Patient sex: F
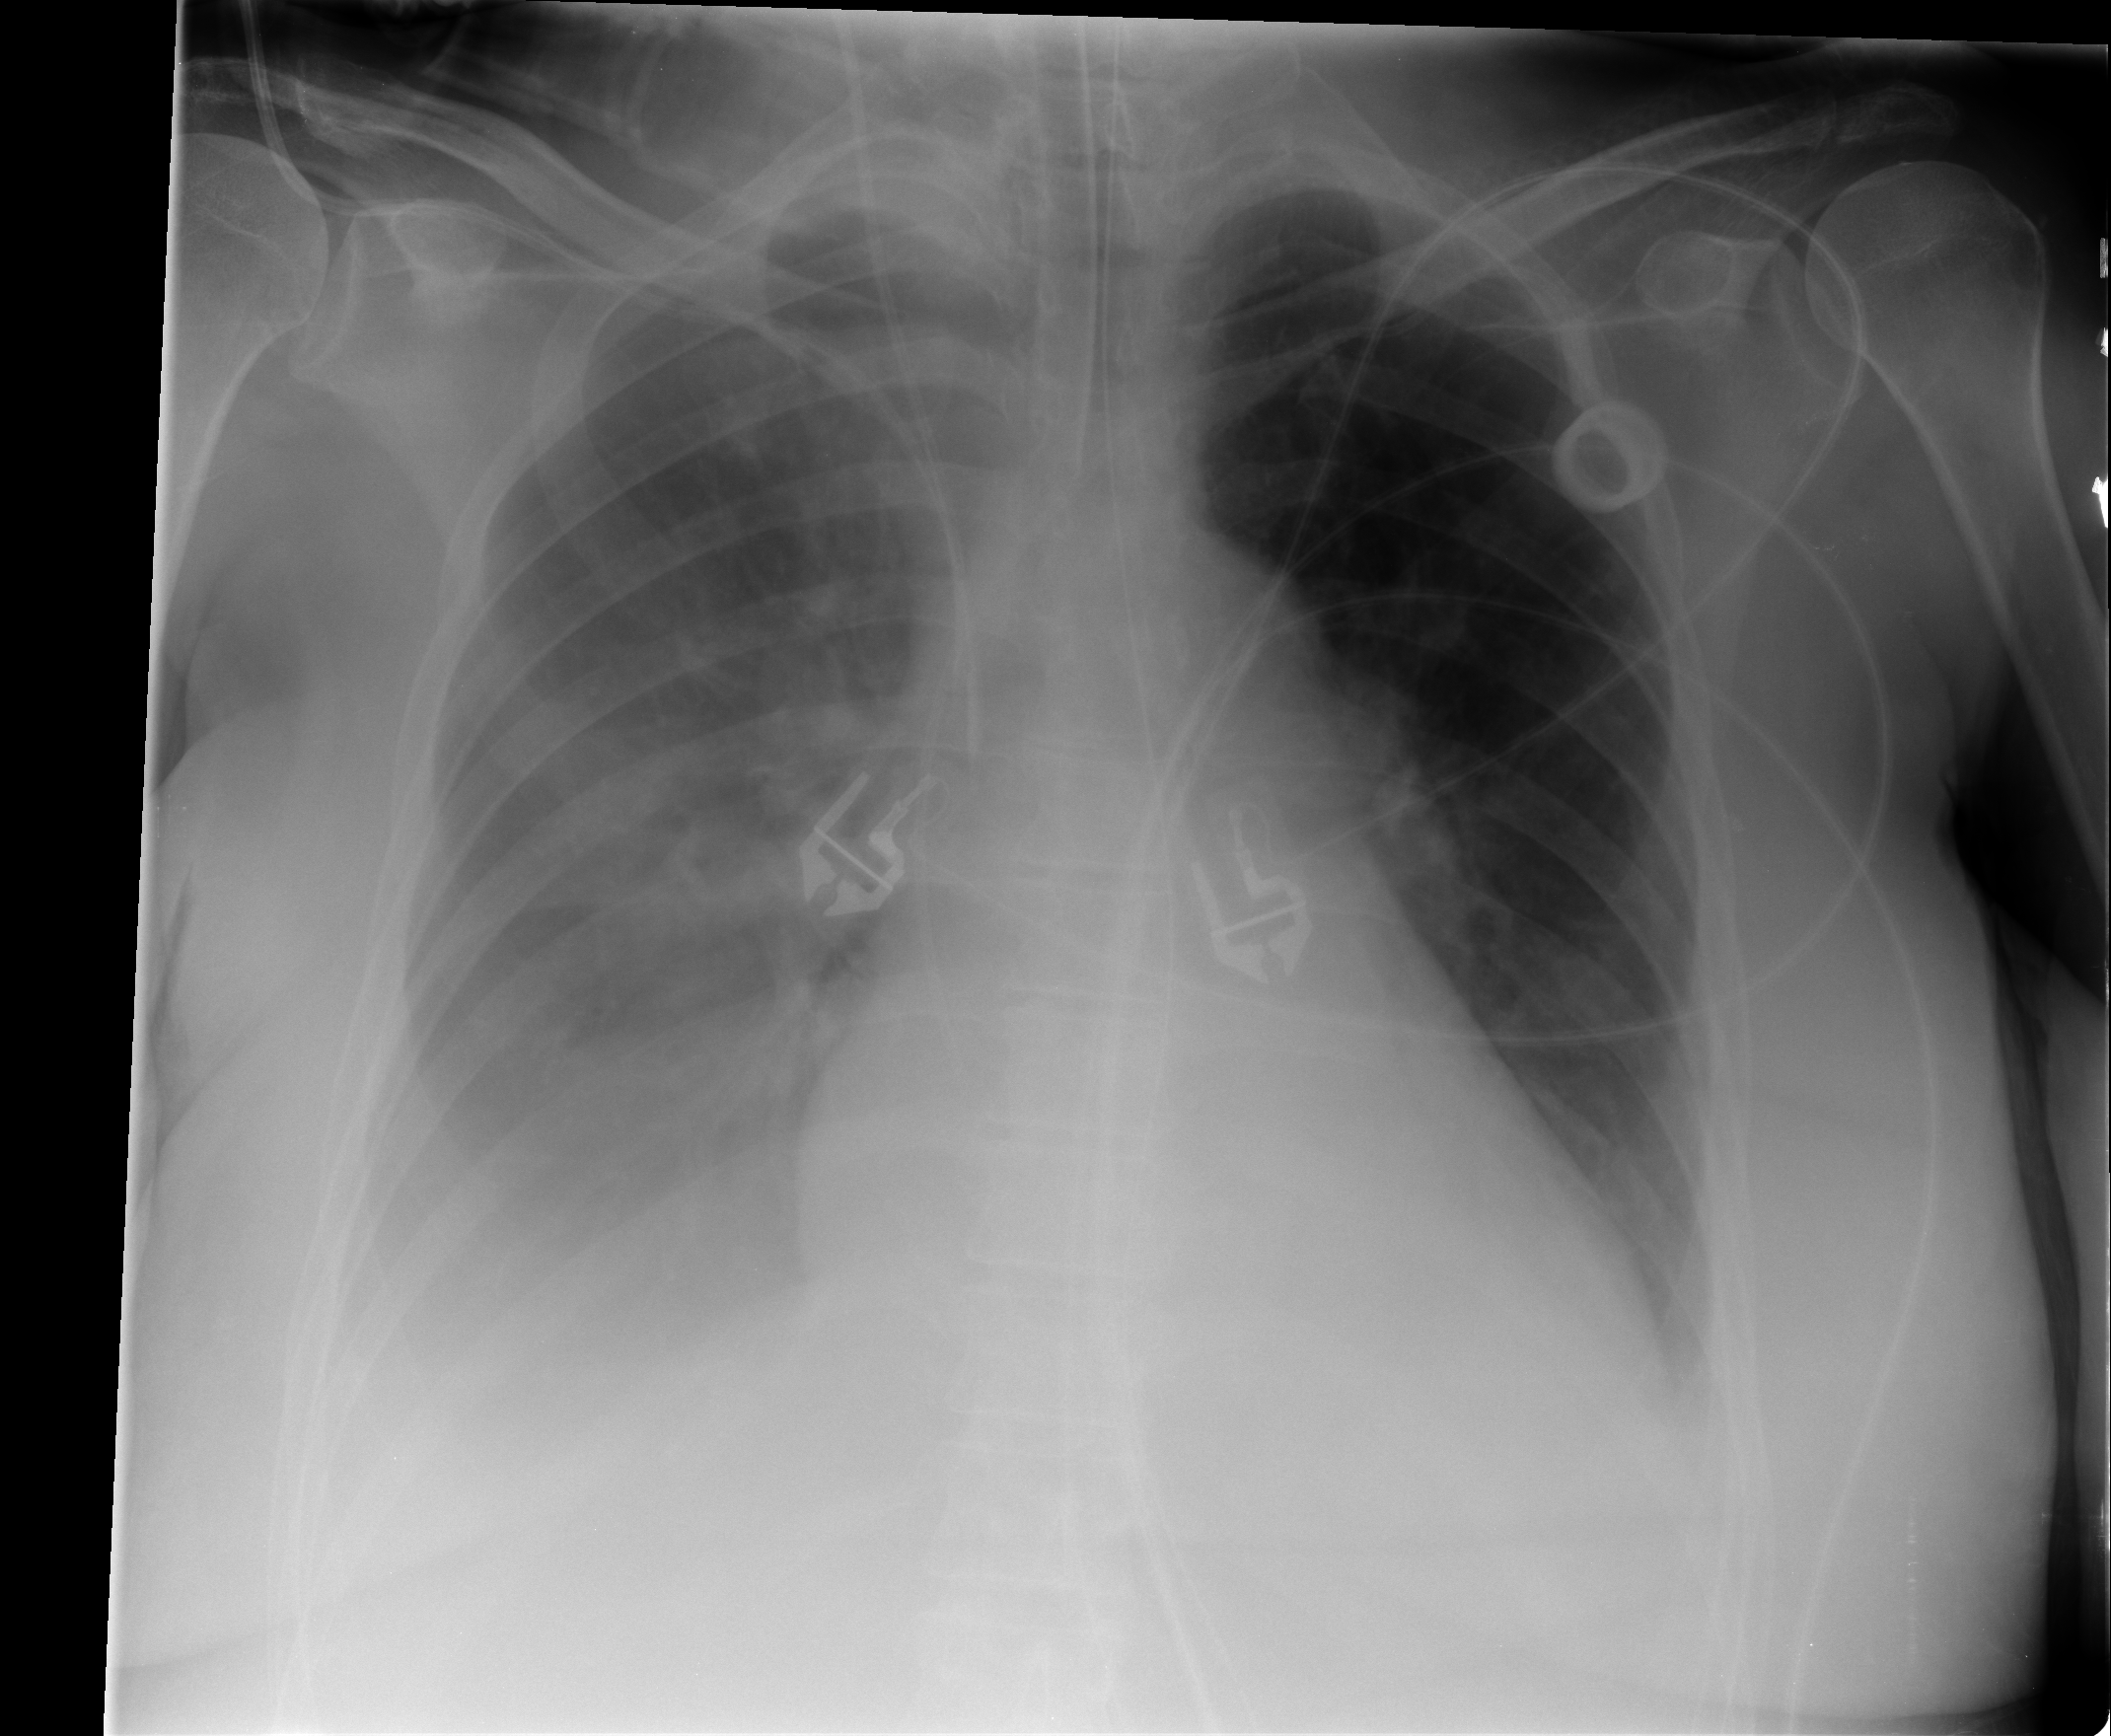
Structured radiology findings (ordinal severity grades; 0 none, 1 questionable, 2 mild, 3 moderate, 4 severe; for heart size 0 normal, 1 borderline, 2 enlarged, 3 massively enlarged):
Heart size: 2
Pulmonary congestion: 0
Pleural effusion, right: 3
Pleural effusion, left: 0
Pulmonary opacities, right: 2
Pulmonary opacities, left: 0
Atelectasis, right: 2
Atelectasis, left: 0